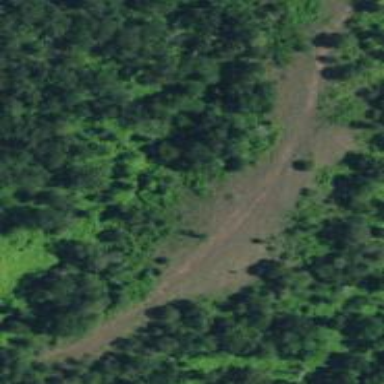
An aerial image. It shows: Oak savanna grassland.